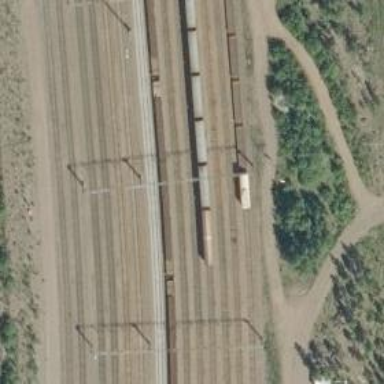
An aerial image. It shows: Rail yard with electrified contact lines for the railway.